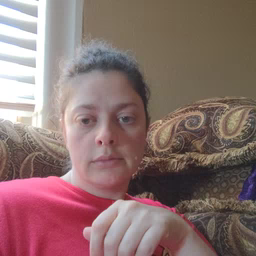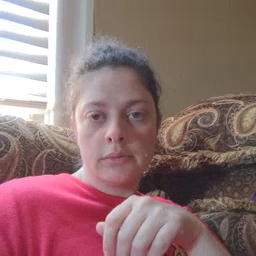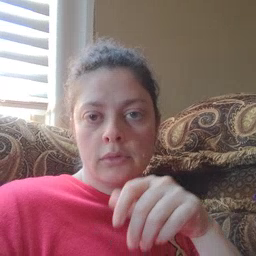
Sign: girl